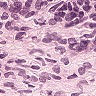
Metastatic tissue present: no